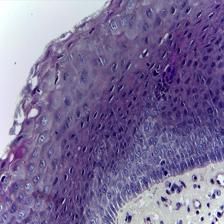
Diagnosis: Normal